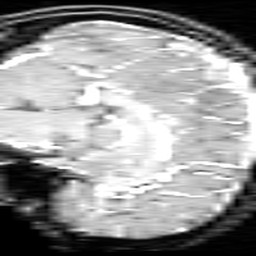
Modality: inplaneT1
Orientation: sagittal
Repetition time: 0.2 s
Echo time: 0.0036 s